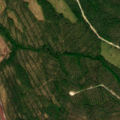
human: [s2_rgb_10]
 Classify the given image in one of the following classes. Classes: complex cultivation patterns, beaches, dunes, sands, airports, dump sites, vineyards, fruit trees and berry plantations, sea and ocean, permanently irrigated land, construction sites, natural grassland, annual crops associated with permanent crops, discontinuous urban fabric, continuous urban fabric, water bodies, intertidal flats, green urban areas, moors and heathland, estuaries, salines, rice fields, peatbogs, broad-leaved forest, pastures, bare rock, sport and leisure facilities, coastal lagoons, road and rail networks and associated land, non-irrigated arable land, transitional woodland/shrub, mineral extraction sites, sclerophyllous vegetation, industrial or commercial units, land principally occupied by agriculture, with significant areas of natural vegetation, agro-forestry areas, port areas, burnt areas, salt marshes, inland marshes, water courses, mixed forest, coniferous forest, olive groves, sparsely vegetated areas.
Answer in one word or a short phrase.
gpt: coniferous forest, mixed forest, transitional woodland/shrub, peatbogs